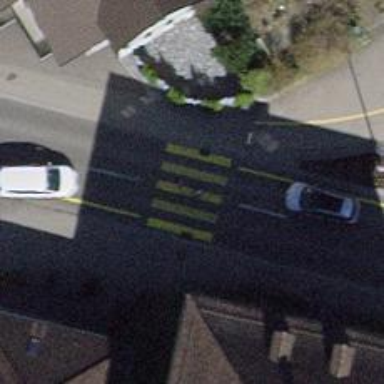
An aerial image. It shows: Uncontrolled road crossing.